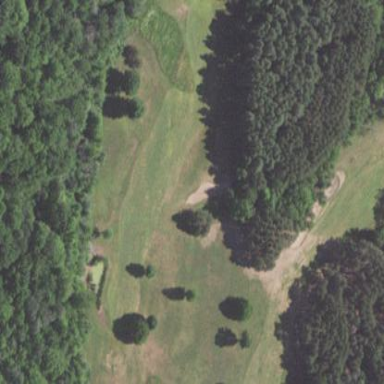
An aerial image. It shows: Grassy area designated as golf fairway.